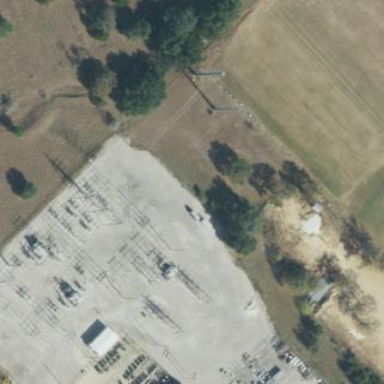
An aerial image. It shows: Outdoor power substation. The substation is at the transmission level. It is surrounded by fence.